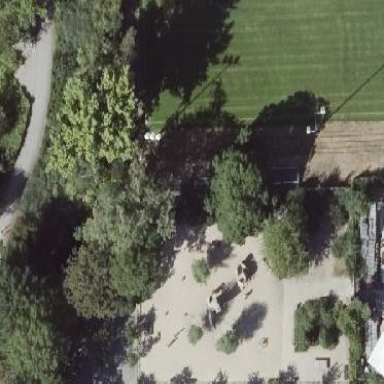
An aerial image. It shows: Playground with sandpit.